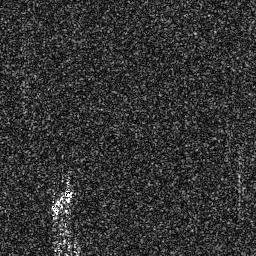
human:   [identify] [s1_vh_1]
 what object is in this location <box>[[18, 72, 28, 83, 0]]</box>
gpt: <ref>1 medium ship at the bottom left</ref>